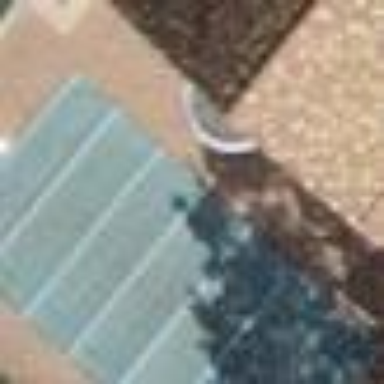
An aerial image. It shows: Swimming pool located in leisure land.